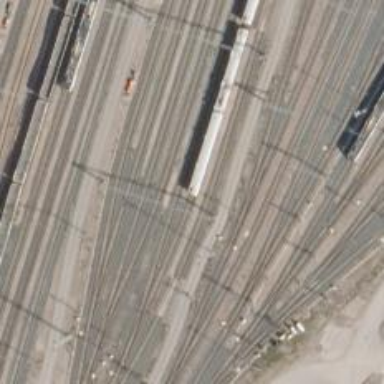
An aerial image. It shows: Rail yard with electrified contact lines for railway operations.